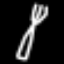
Label: fork